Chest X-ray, PA view. Patient: 59 years old, sex F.
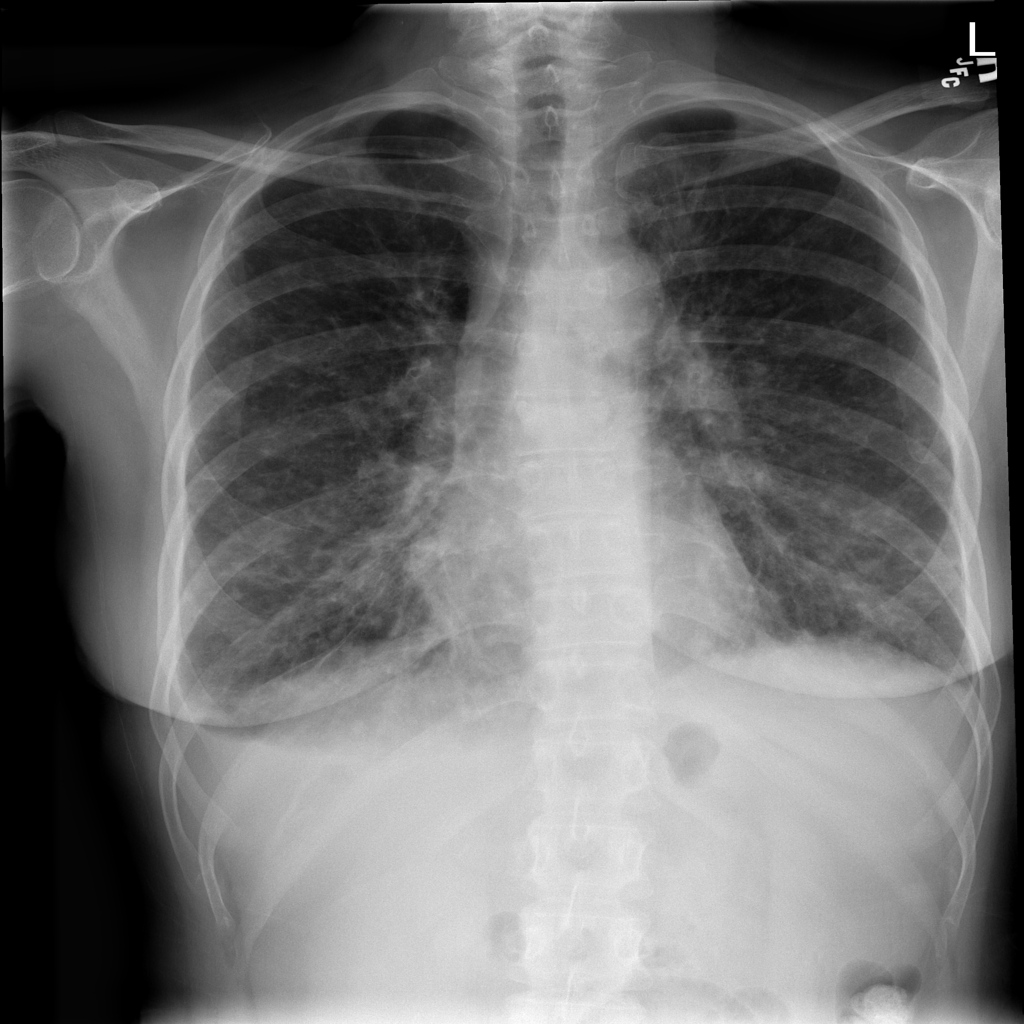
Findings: Effusion